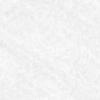
Label: no_change